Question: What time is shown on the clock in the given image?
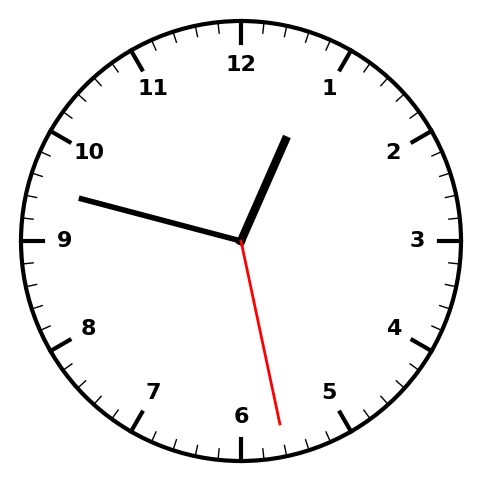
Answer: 12:47:28